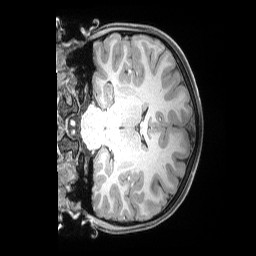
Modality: T1w
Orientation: coronal
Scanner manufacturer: siemens
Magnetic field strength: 3 T
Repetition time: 2.53 s
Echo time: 0.00169 s